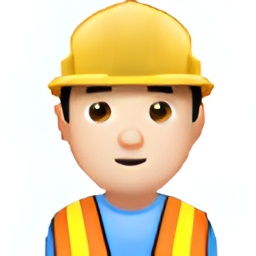
Name: male construction worker type 1 2
Emoji: 👷🏻‍♂️
Group: People & Body
Sub-group: person-role